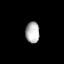
Tissue: lung
Cell type: Epithelial cells
Senescence score: 0.1687
Nuclear area (px): 288
Mean DAPI intensity: 180.503